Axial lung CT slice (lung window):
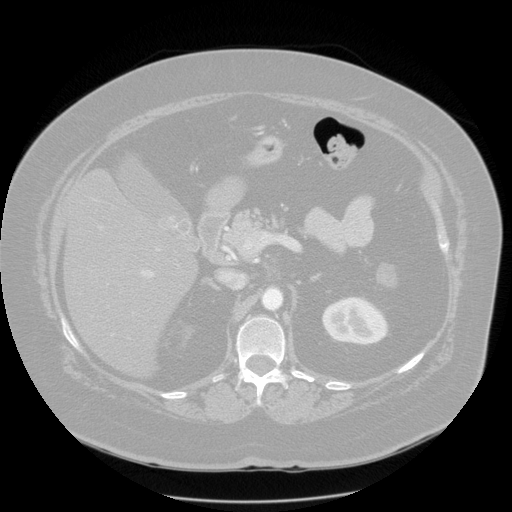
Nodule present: no